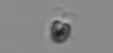
Label: Pyramimonas